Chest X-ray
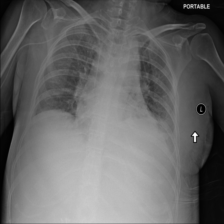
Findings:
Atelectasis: negative
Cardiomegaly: negative
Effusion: negative
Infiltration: negative
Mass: negative
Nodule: negative
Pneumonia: negative
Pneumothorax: negative
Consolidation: negative
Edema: negative
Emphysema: negative
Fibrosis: negative
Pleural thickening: negative
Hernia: negative